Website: macys
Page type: billing-address
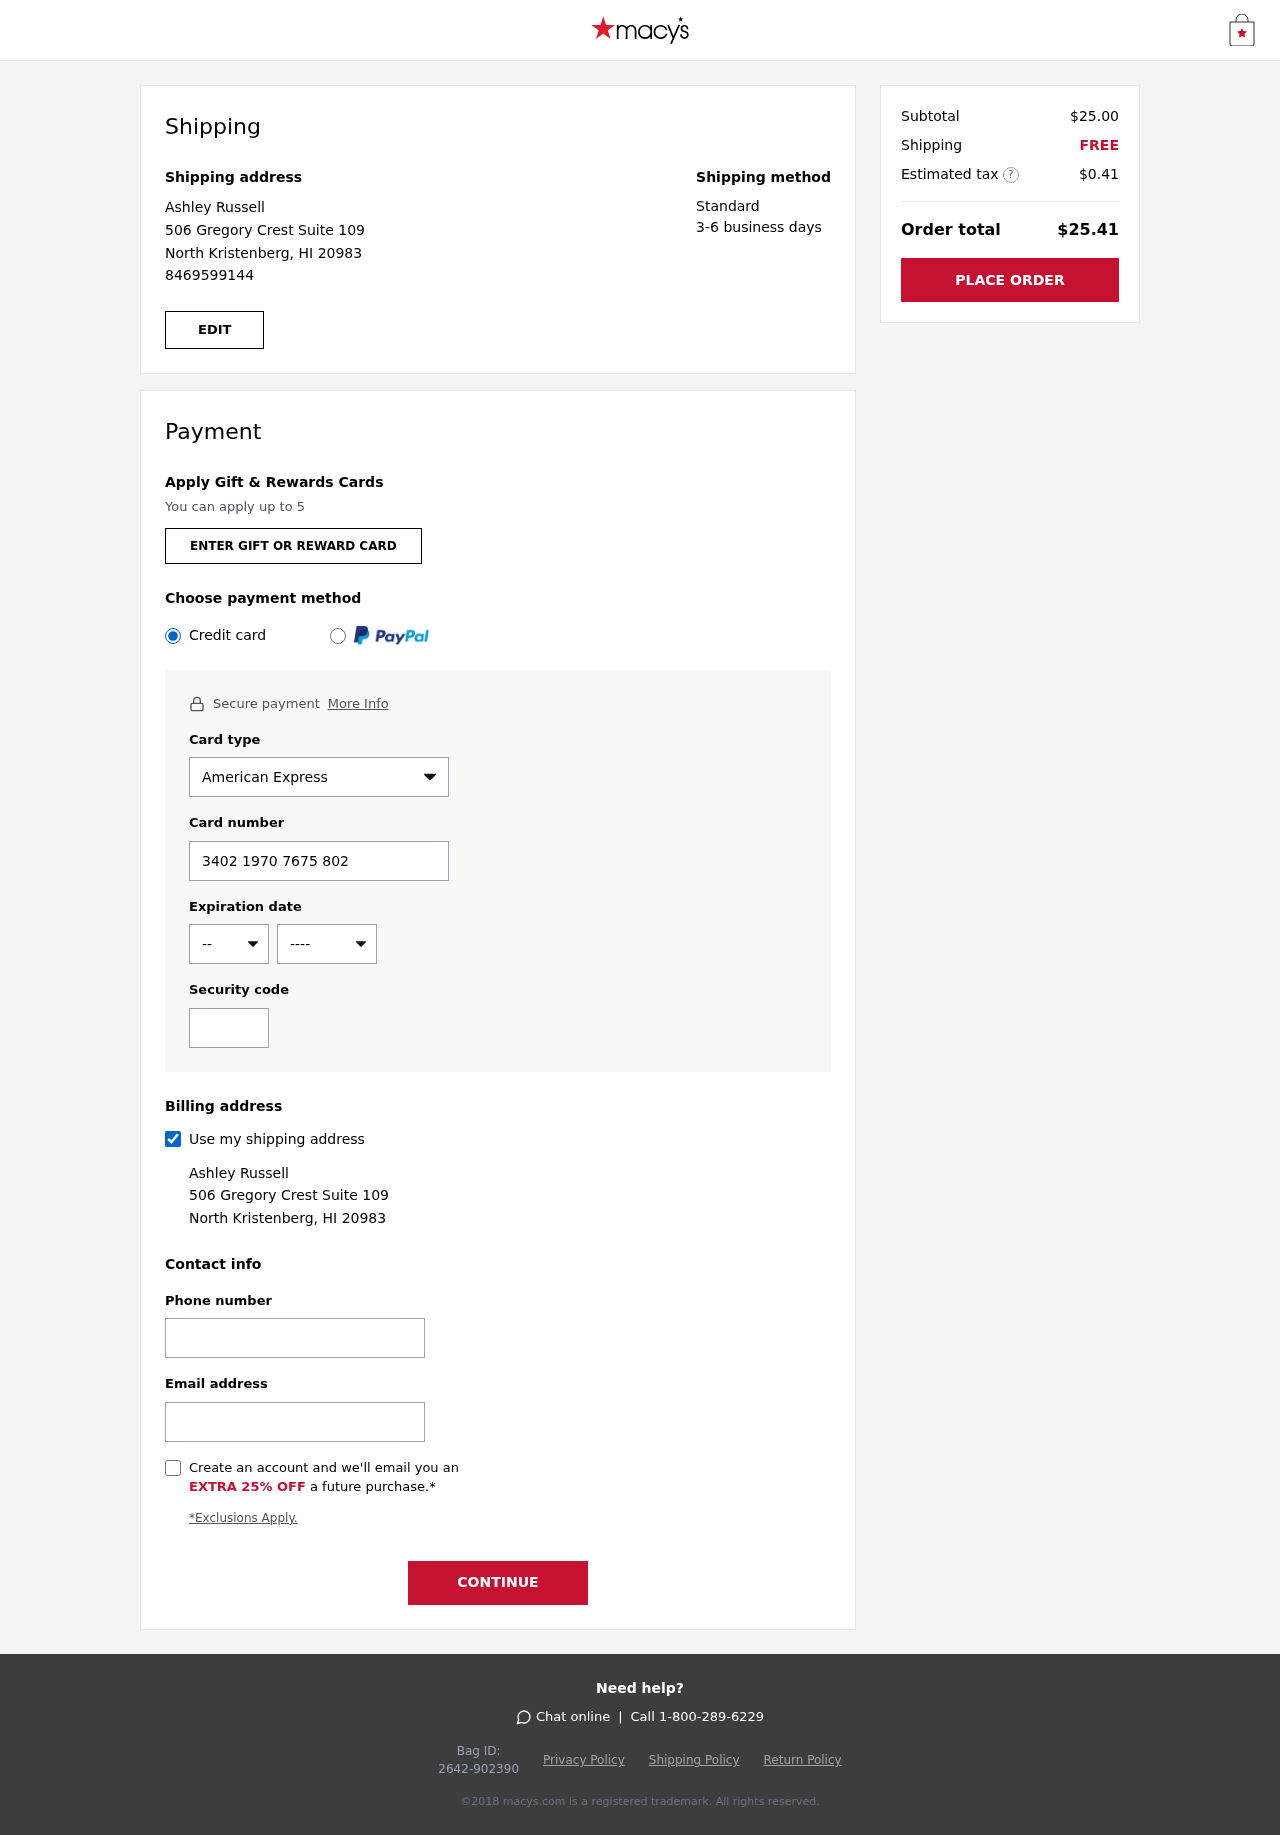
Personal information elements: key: PII_CARD_CVV
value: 7849
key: PII_CARD_EXPIRY_MONTH
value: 07
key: PII_CARD_EXPIRY_YEAR
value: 30
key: PII_CARD_NUMBER
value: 3402 1970 7675 802
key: PII_CARD_TYPE
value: American Express
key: PII_EMAIL
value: ashley_russell@hotmail.com
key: PII_FULLNAME
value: Ashley Russell
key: PII_PHONE
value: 8469599144
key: PII_STREET
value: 506 Gregory Crest Suite 109
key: PII_CITY_STATE_ZIP
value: North Kristenberg, HI 20983
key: PII_FIRSTNAME
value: Ashley
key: PII_LASTNAME
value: Russell
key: PII_FULLNAME2
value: Ashley Russell
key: PII_FULLNAME3
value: Ashley Russell
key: PII_FIRSTNAME2
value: Ashley
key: PII_FIRSTNAME3
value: Ashley
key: PII_LASTNAME2
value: Russell
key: PII_LASTNAME3
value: Russell
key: PII_FIRSTNAME_DERIVED
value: Ashley
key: PII_LASTNAME_DERIVED
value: Russell
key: PII_FULLNAME_DERIVED
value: Ashley Russell
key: PII_NAME_FULL_DERIVED
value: Ashley Russell
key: PII_PHONE2
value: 8469599144
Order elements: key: ORDER_SUBTOTAL
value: $25.00
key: ORDER_SHIPPING_COST
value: FREE
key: ORDER_TAX
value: $0.41
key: ORDER_TOTAL
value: $25.41